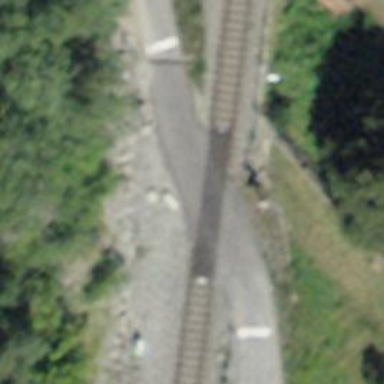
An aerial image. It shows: Railway level crossing.